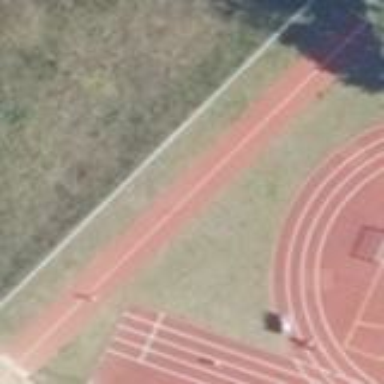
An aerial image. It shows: Track located within leisure land area.